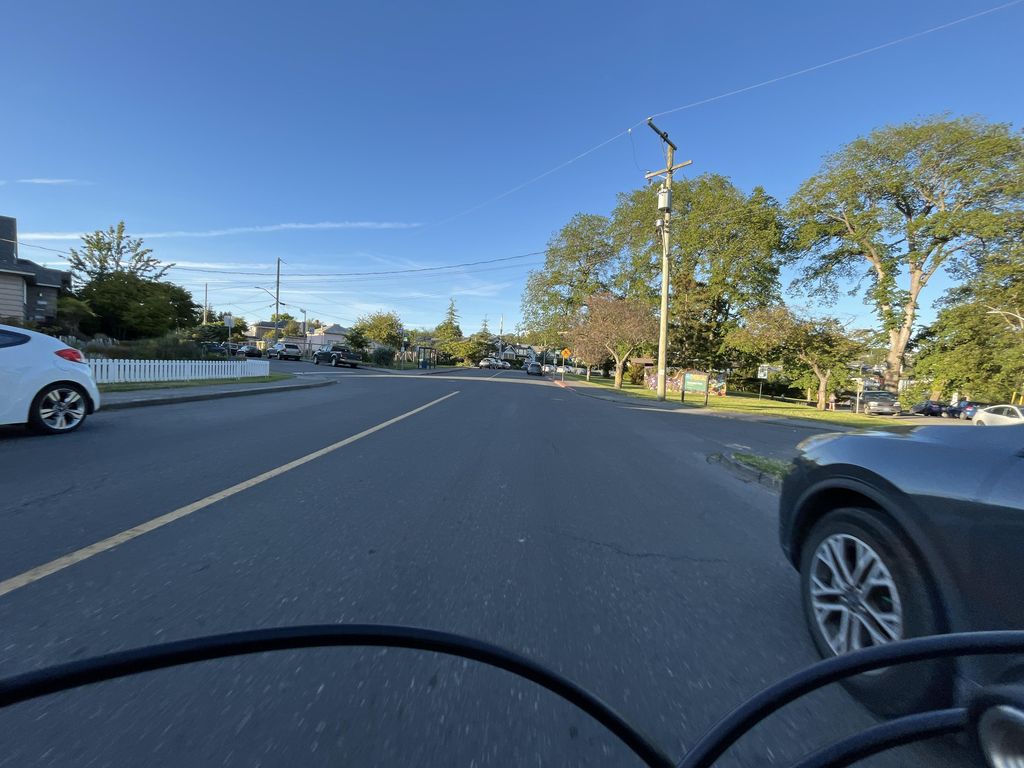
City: victoria